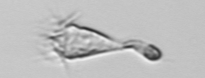
Label: Paratontonia_gracillima